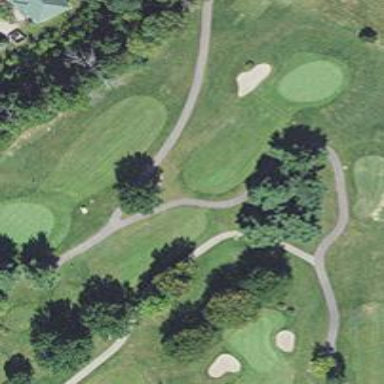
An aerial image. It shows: View of golf hole.